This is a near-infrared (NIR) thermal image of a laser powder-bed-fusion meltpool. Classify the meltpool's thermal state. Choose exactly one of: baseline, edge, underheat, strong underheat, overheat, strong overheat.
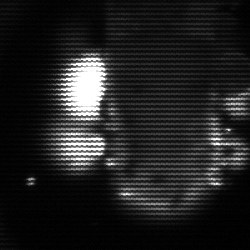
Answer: strong underheat